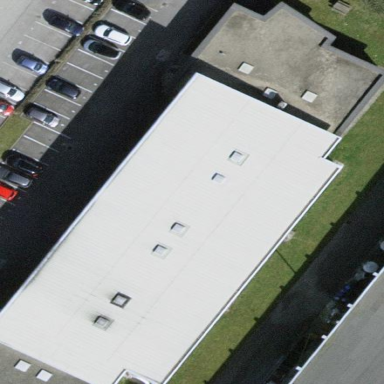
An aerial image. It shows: Commercial building.